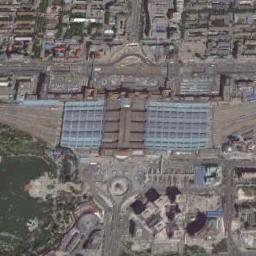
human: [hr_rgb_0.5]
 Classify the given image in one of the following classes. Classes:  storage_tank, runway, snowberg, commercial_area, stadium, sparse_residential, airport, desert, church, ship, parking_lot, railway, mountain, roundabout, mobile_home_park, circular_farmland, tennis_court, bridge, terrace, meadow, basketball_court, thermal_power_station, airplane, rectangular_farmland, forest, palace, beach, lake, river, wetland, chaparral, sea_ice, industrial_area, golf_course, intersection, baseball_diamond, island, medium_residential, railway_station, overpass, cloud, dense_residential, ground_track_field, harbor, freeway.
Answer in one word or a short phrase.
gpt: railway_station